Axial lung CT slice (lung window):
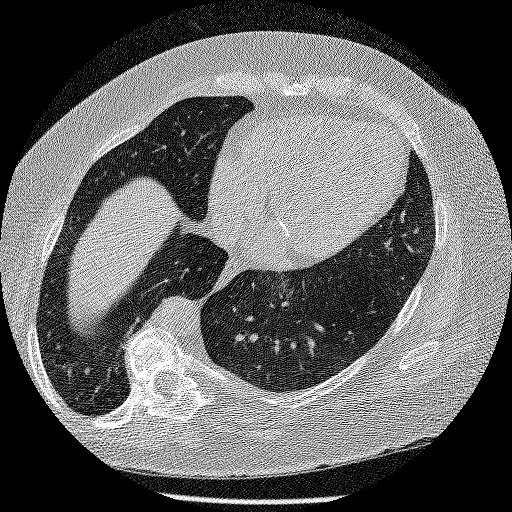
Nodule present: no